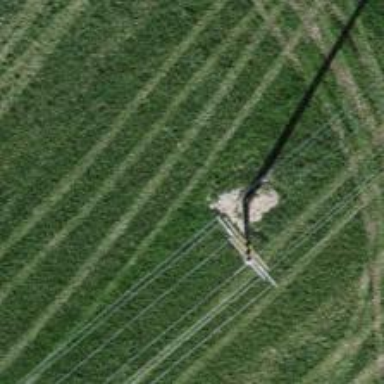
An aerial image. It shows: Power line in the image.